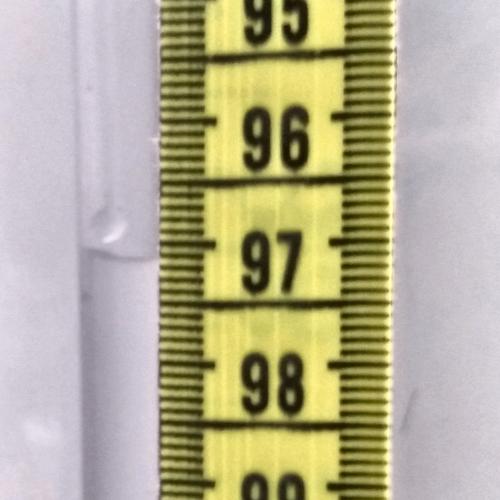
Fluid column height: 97.1 cm